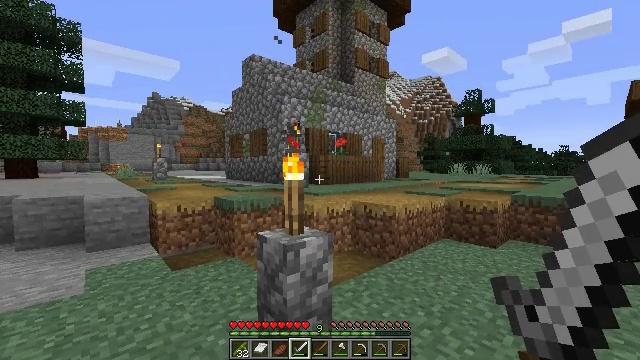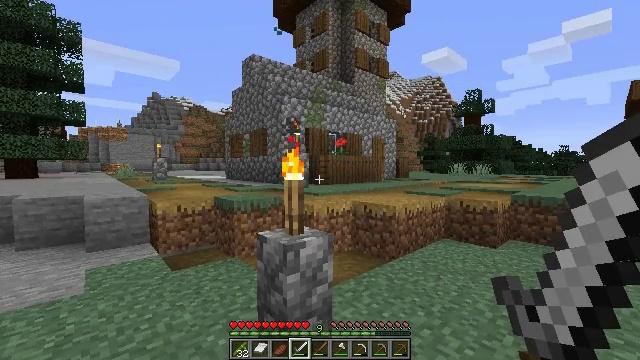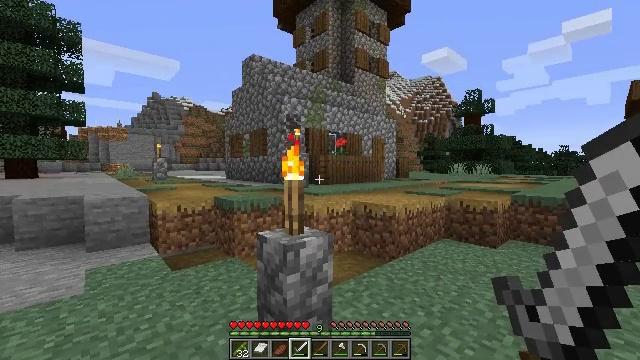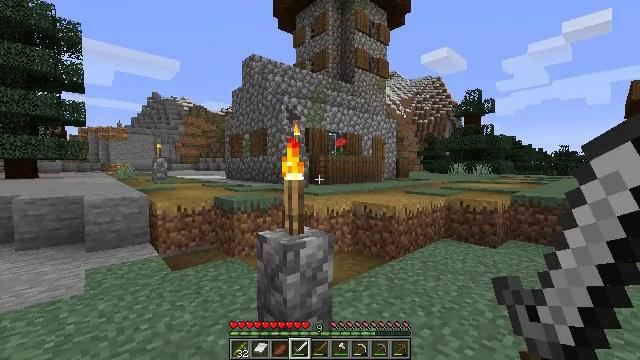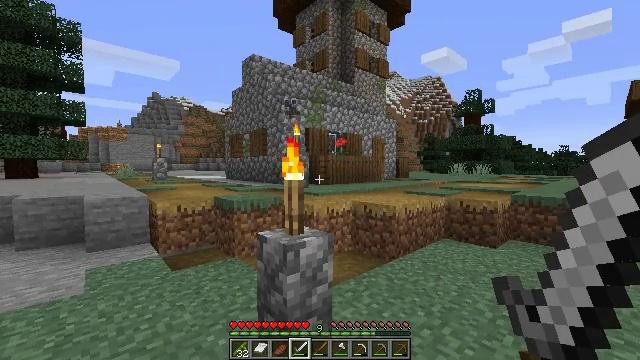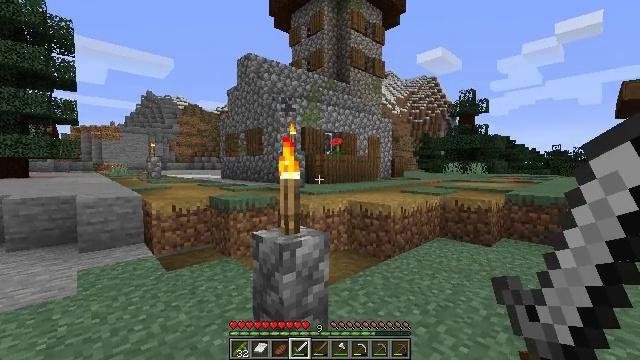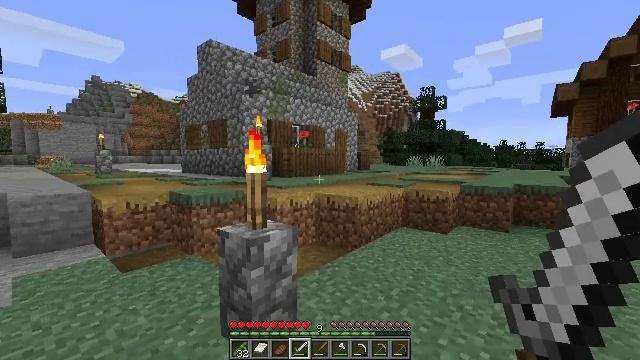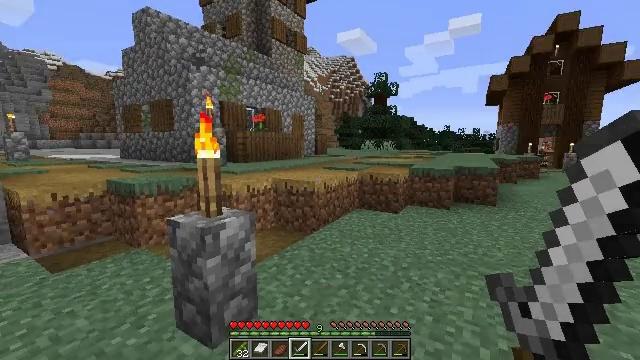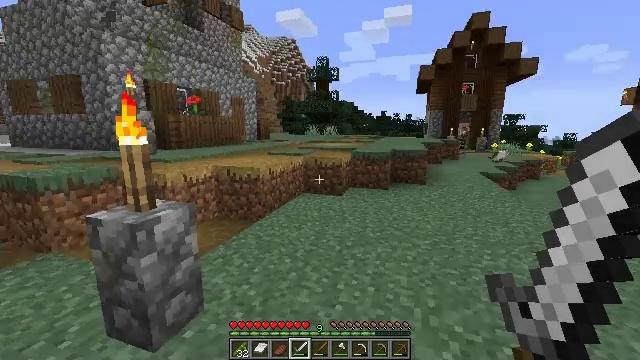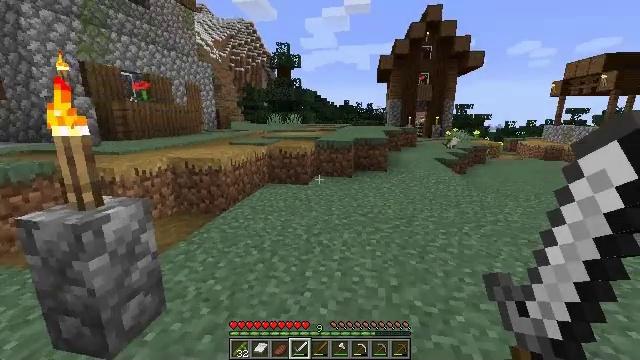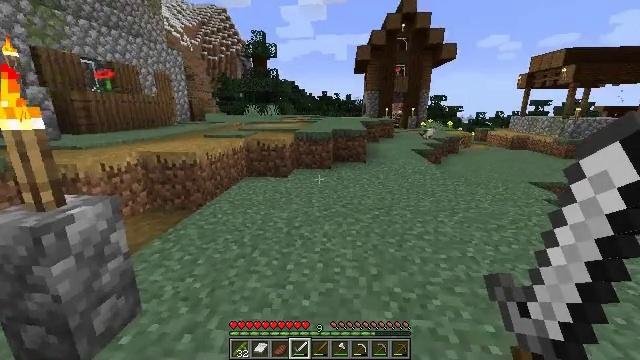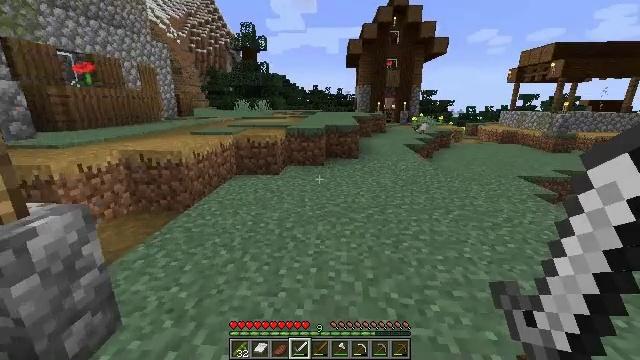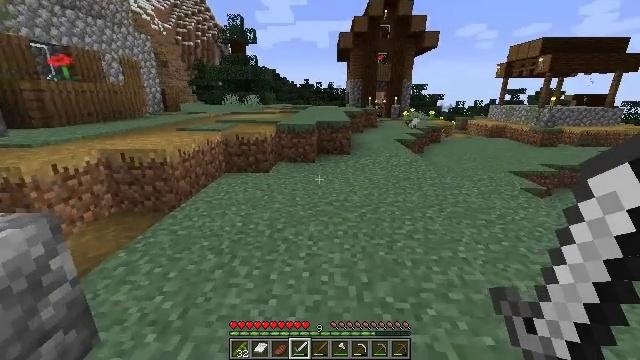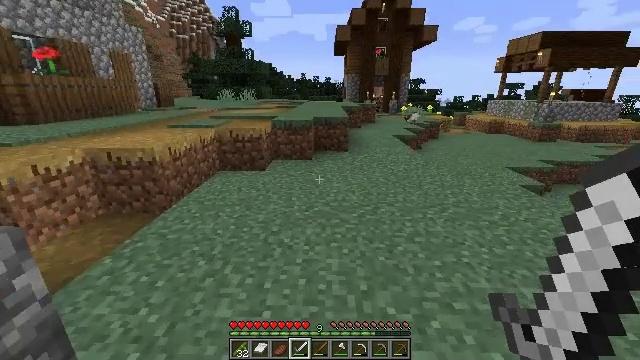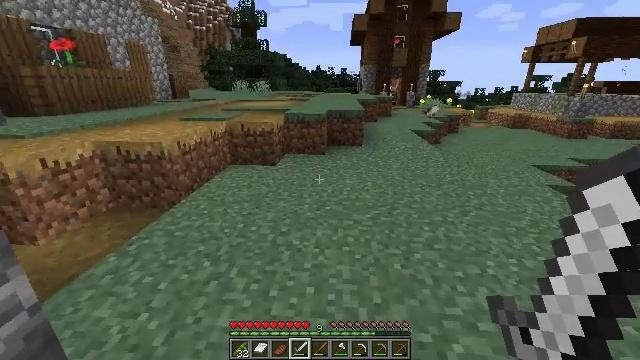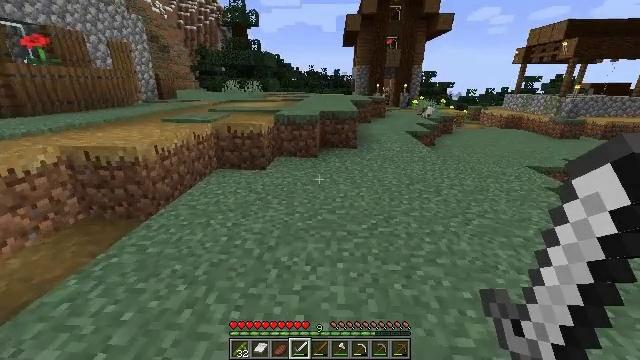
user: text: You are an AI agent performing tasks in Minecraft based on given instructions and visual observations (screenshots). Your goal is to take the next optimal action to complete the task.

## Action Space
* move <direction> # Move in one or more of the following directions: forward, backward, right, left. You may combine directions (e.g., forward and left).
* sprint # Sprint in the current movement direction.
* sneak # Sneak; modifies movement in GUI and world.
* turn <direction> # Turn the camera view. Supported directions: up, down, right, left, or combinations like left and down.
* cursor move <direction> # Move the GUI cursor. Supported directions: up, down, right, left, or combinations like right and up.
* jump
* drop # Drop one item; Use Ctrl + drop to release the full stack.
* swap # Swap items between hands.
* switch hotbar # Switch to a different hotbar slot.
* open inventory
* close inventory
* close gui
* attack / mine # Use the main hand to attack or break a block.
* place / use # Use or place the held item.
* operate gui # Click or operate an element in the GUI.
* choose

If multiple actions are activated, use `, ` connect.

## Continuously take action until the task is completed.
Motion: motion action
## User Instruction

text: Break the sweet berry bush to collect berries.
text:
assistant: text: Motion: no_op
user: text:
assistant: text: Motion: no_op
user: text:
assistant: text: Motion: no_op
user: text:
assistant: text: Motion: no_op
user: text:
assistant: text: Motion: no_op
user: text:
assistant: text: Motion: turn right and down
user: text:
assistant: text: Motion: turn right and down
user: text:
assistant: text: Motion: turn right and down
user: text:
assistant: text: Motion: turn right and down
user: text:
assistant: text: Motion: move forward, turn right and down
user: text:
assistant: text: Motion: move forward, turn right and down
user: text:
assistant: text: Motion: move forward, turn right and down
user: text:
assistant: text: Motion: move forward, turn down
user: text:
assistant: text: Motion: move forward, turn left and down
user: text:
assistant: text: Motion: move forward, turn right
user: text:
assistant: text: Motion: move forward, sprint
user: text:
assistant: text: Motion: move forward, sprint
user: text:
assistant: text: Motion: move forward, sprint
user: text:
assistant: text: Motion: move forward, sprint, turn left
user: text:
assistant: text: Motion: move forward, turn left and up
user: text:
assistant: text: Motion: move forward, turn left and up
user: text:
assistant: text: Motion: move forward, sprint, turn left and up
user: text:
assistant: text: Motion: move forward, sprint, turn left and up
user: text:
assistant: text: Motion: move forward, sprint, turn left and up
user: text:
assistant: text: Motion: move forward, sprint
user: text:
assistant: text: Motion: move forward
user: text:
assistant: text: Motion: move forward
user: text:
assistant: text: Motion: move forward
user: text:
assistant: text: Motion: move forward, jump
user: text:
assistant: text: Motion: move forward, jump